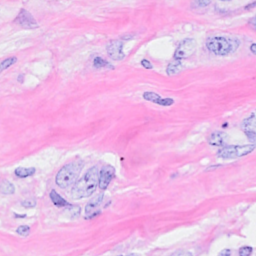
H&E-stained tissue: Breast